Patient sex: F
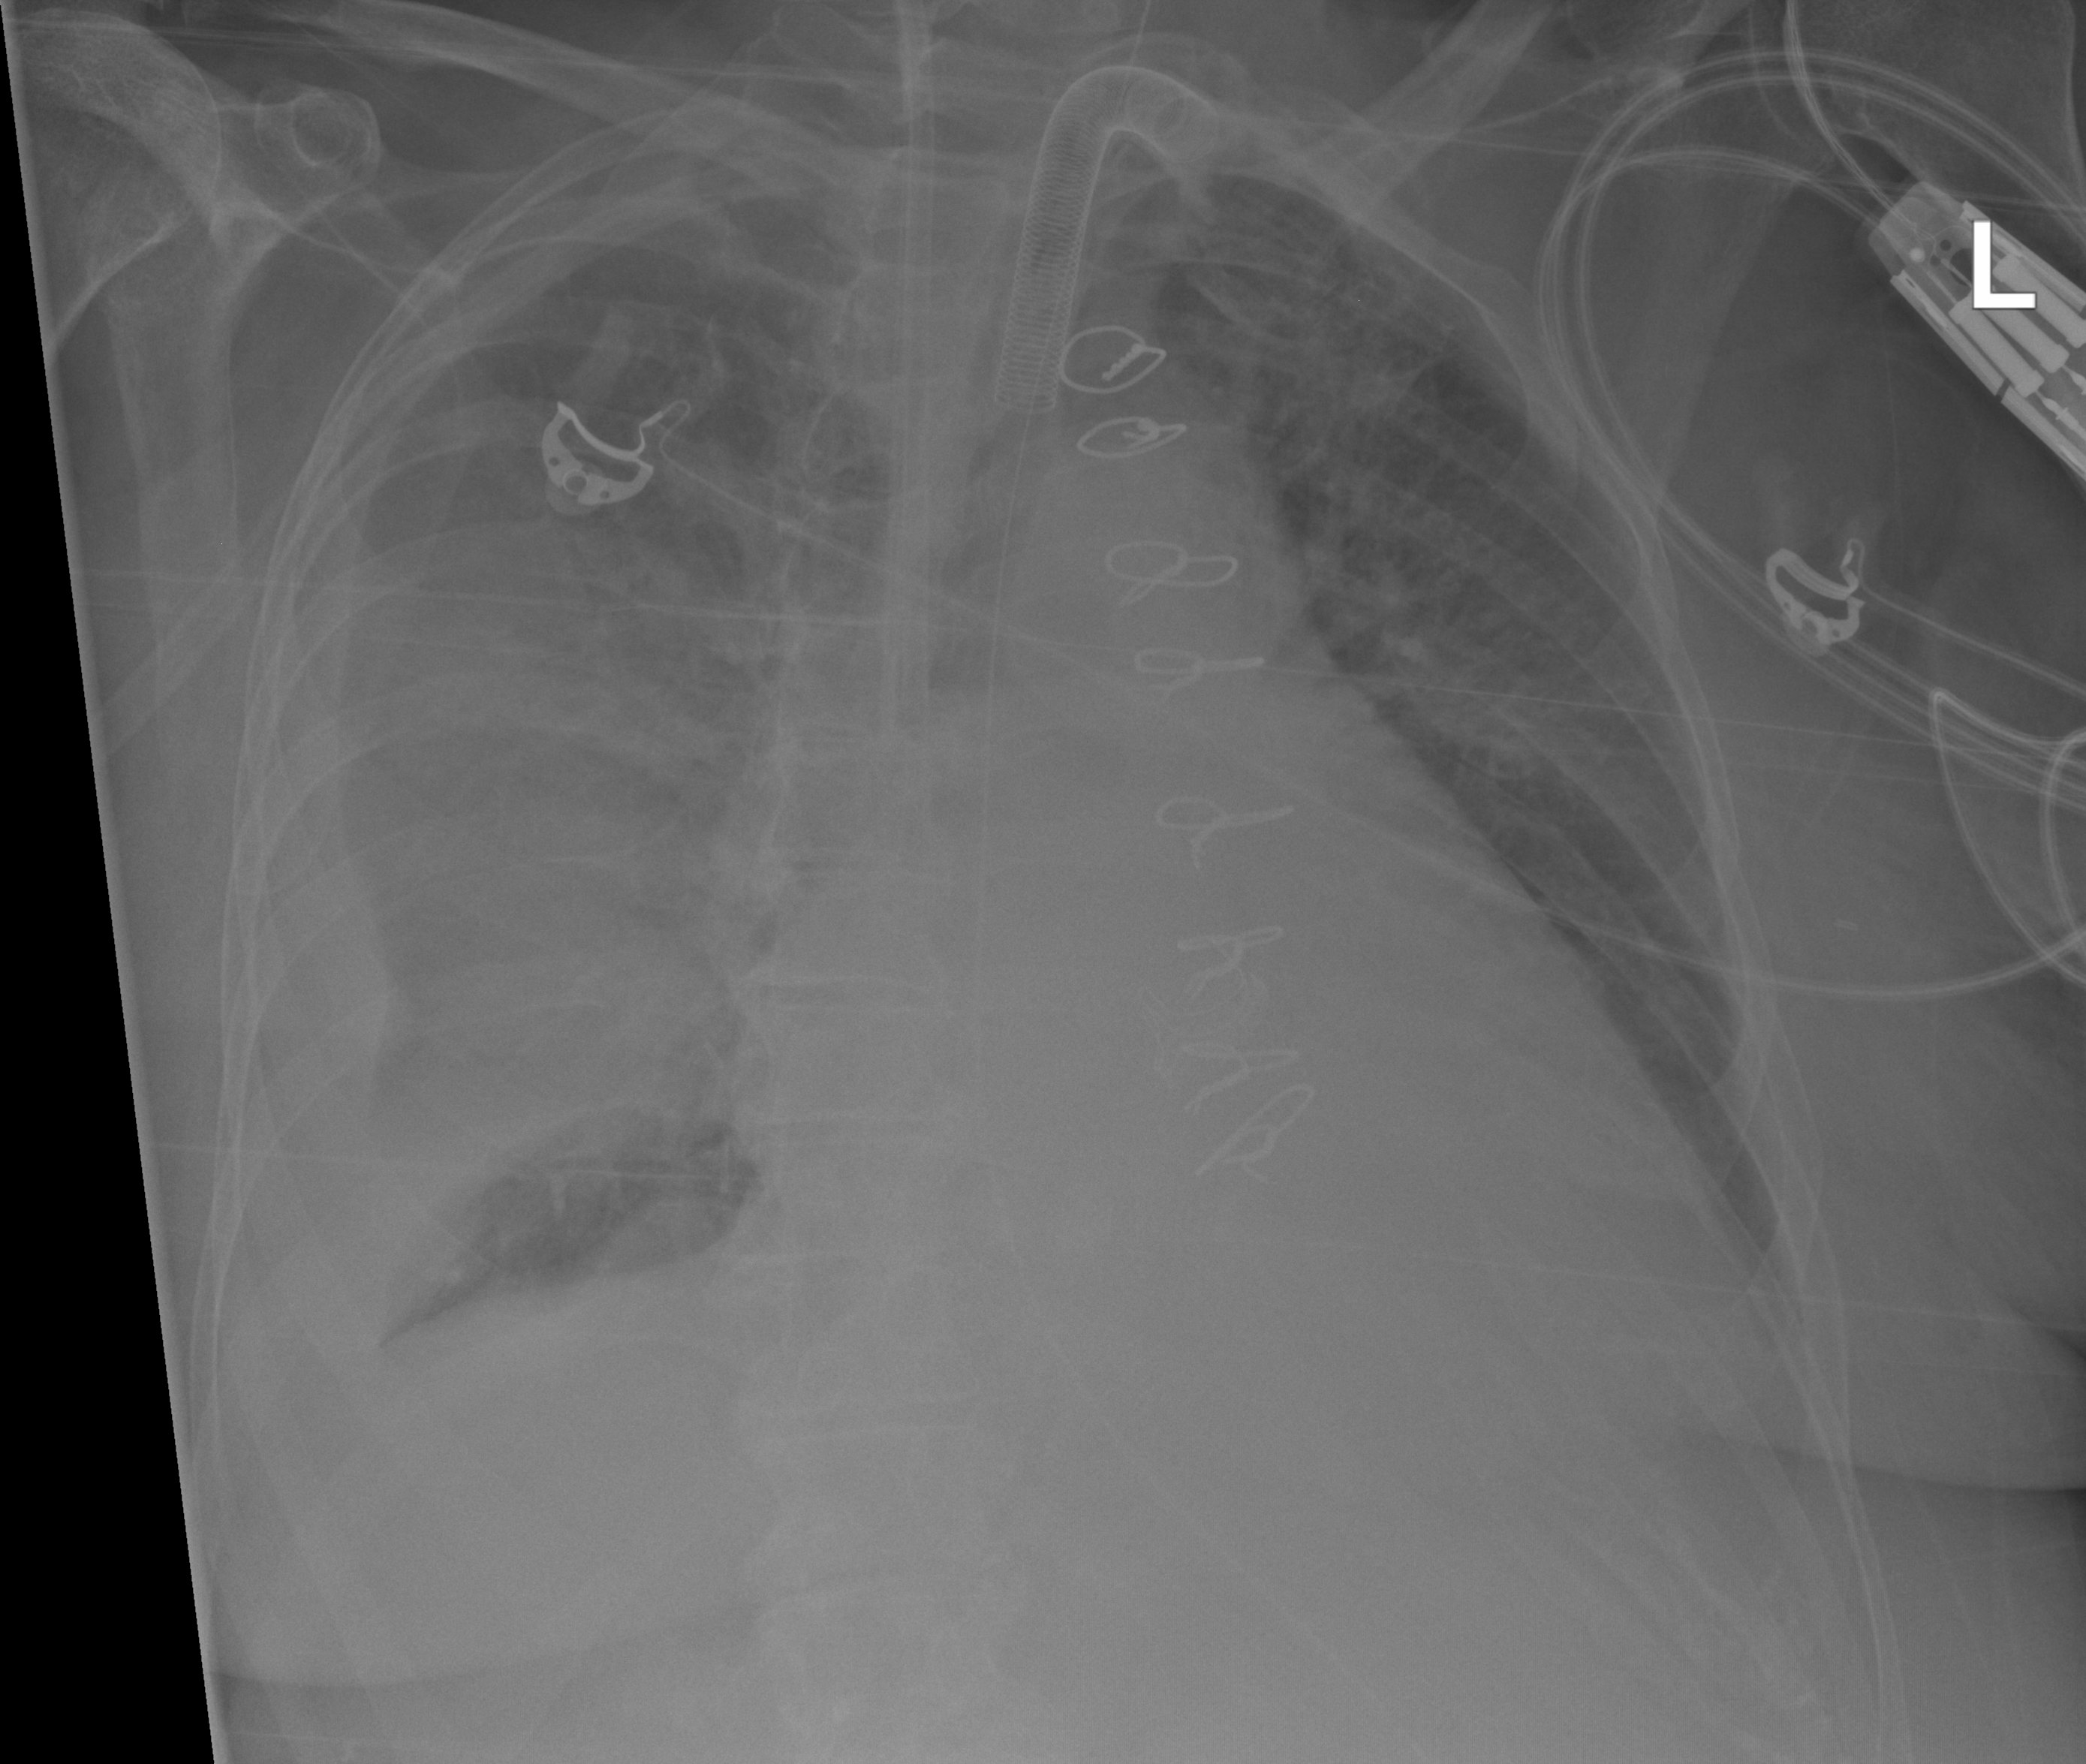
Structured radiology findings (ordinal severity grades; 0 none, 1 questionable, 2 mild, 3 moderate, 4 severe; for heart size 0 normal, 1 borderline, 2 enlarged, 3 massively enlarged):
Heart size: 2
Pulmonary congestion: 2
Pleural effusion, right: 2
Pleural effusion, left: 1
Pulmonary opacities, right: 2
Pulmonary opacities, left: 1
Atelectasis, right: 2
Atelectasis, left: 2